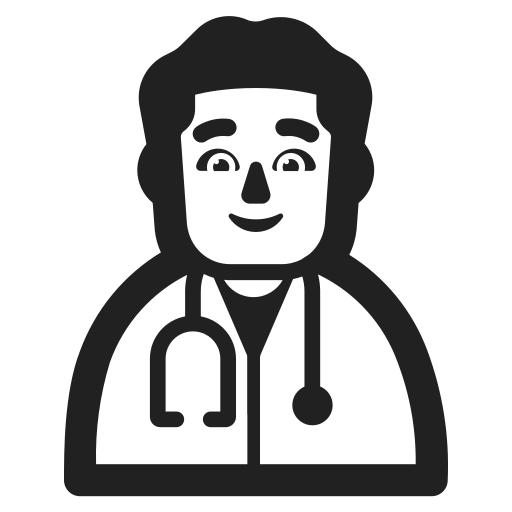
man health worker high contrast default